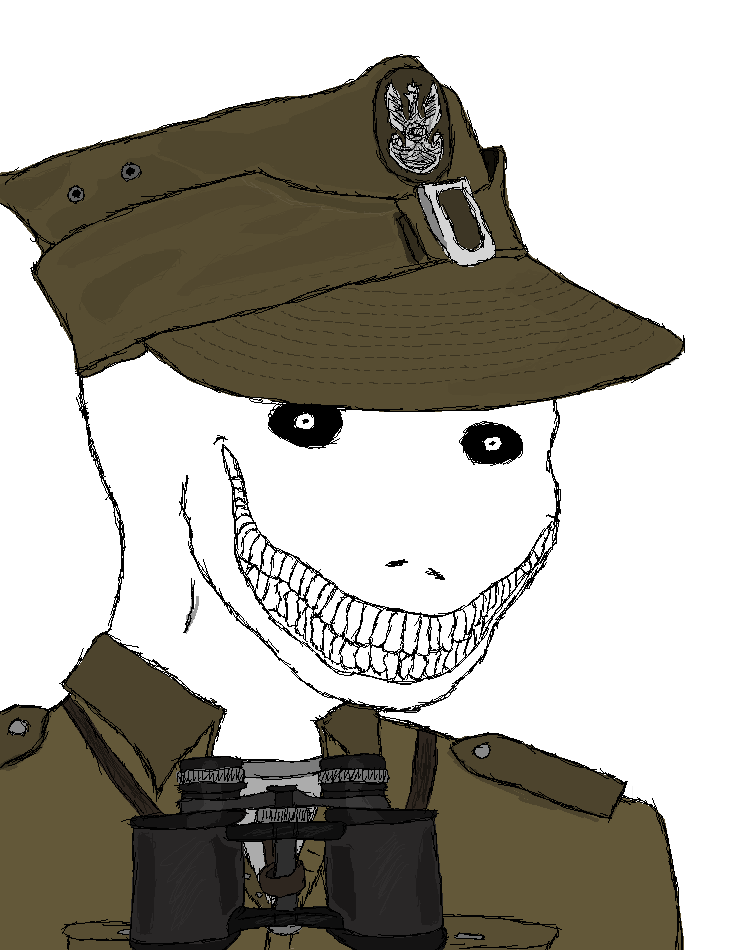
Label: 5_Oomer